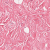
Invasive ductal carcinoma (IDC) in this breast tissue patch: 0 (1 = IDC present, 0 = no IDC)